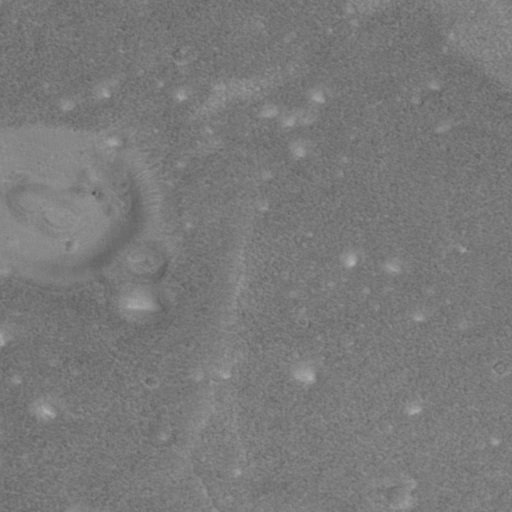
Classes present: Background, Cone